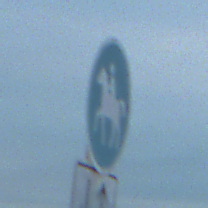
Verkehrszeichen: Reitweg
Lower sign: RichtungsangabeDurchPfeile8
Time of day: SunriseSunset
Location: Outdoor (Beach)
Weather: PartlyCloudy
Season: NotSpecified
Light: Natural